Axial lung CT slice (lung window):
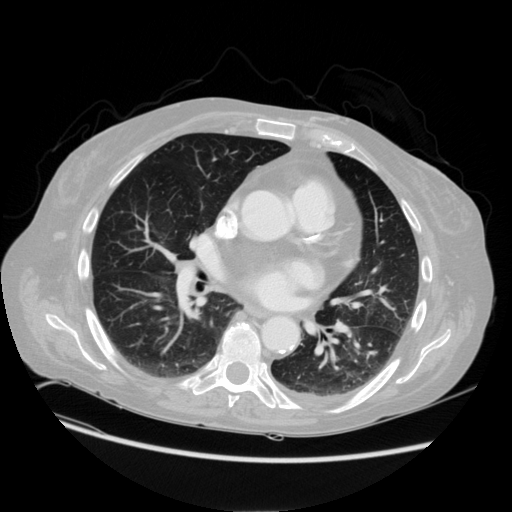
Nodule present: no